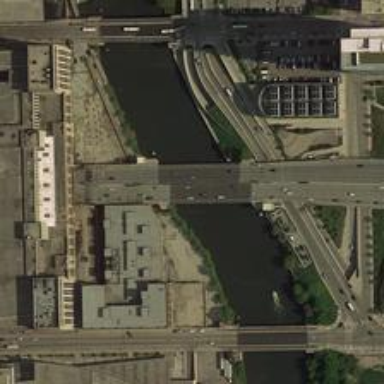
Three side bridge across this curved river is eye-waatching .